Question: Hey guys i want to use the jquery Autocomplete plugin and instead of separating the tags with , i want to format each tag like displayed in the attached picture.

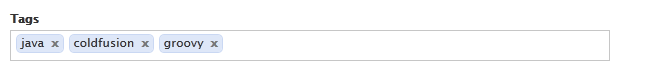
Answer: Well, usually it's not a real textbox. It's a fake textbox that has a real, border-less, background-less text input that gets moved around inside a div-that-looks-like-a-textbox.
In the above screenshot, what you have is something like this:
'''
<div class="container">
<ul class="tags">
<li>java <span class="closer">x</span></li>
<li>coldfusion <span class="closer">x</span></li>
</ul>
<input type="text" id="tagger"/>
</div>
'''
As you type in the text box, you have JS that auto-completes. When you select a tag (or hit a key like Tab or comma), it takes the current input in the box, creates a new LI, and sticks in the UL with a class of "tags" (ul.tags). The new LI looks like the tag above, and if you float the LIs next to each other, it pushes the textbox over inside the container div (which is styled to look like a textbox). The text input is actually there, just with no border or background, so it looks like it's part of the container textbox.
That's how I've done it in the past. I'm not going to write out all the code for you, but that should get you started. There are other examples of how to do this all over the web if you search correctly.
Hope that helps. Good luck.